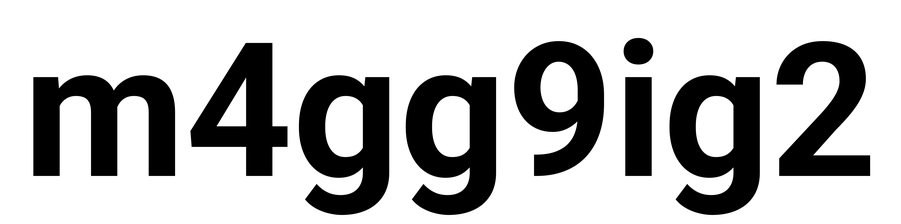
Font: Roboto_Bold